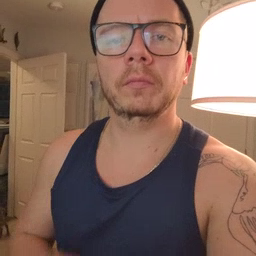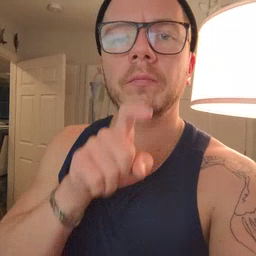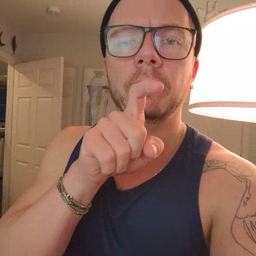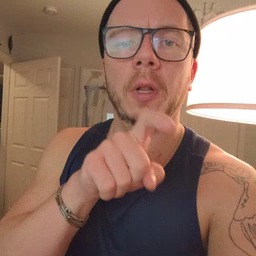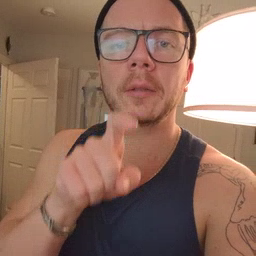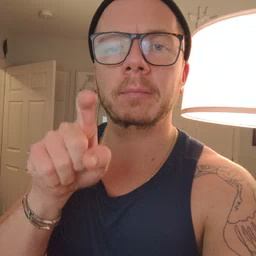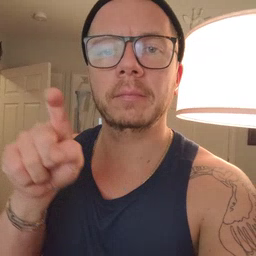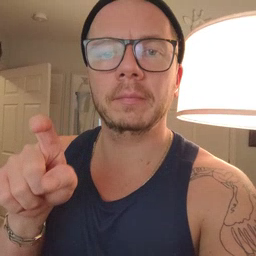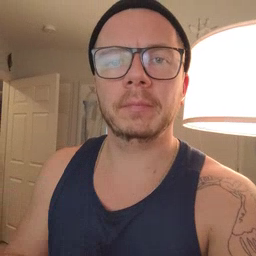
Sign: closet